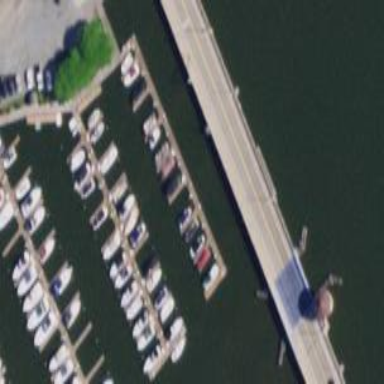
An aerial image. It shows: Man-made pier.